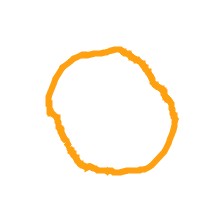
Shape: circle